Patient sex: F
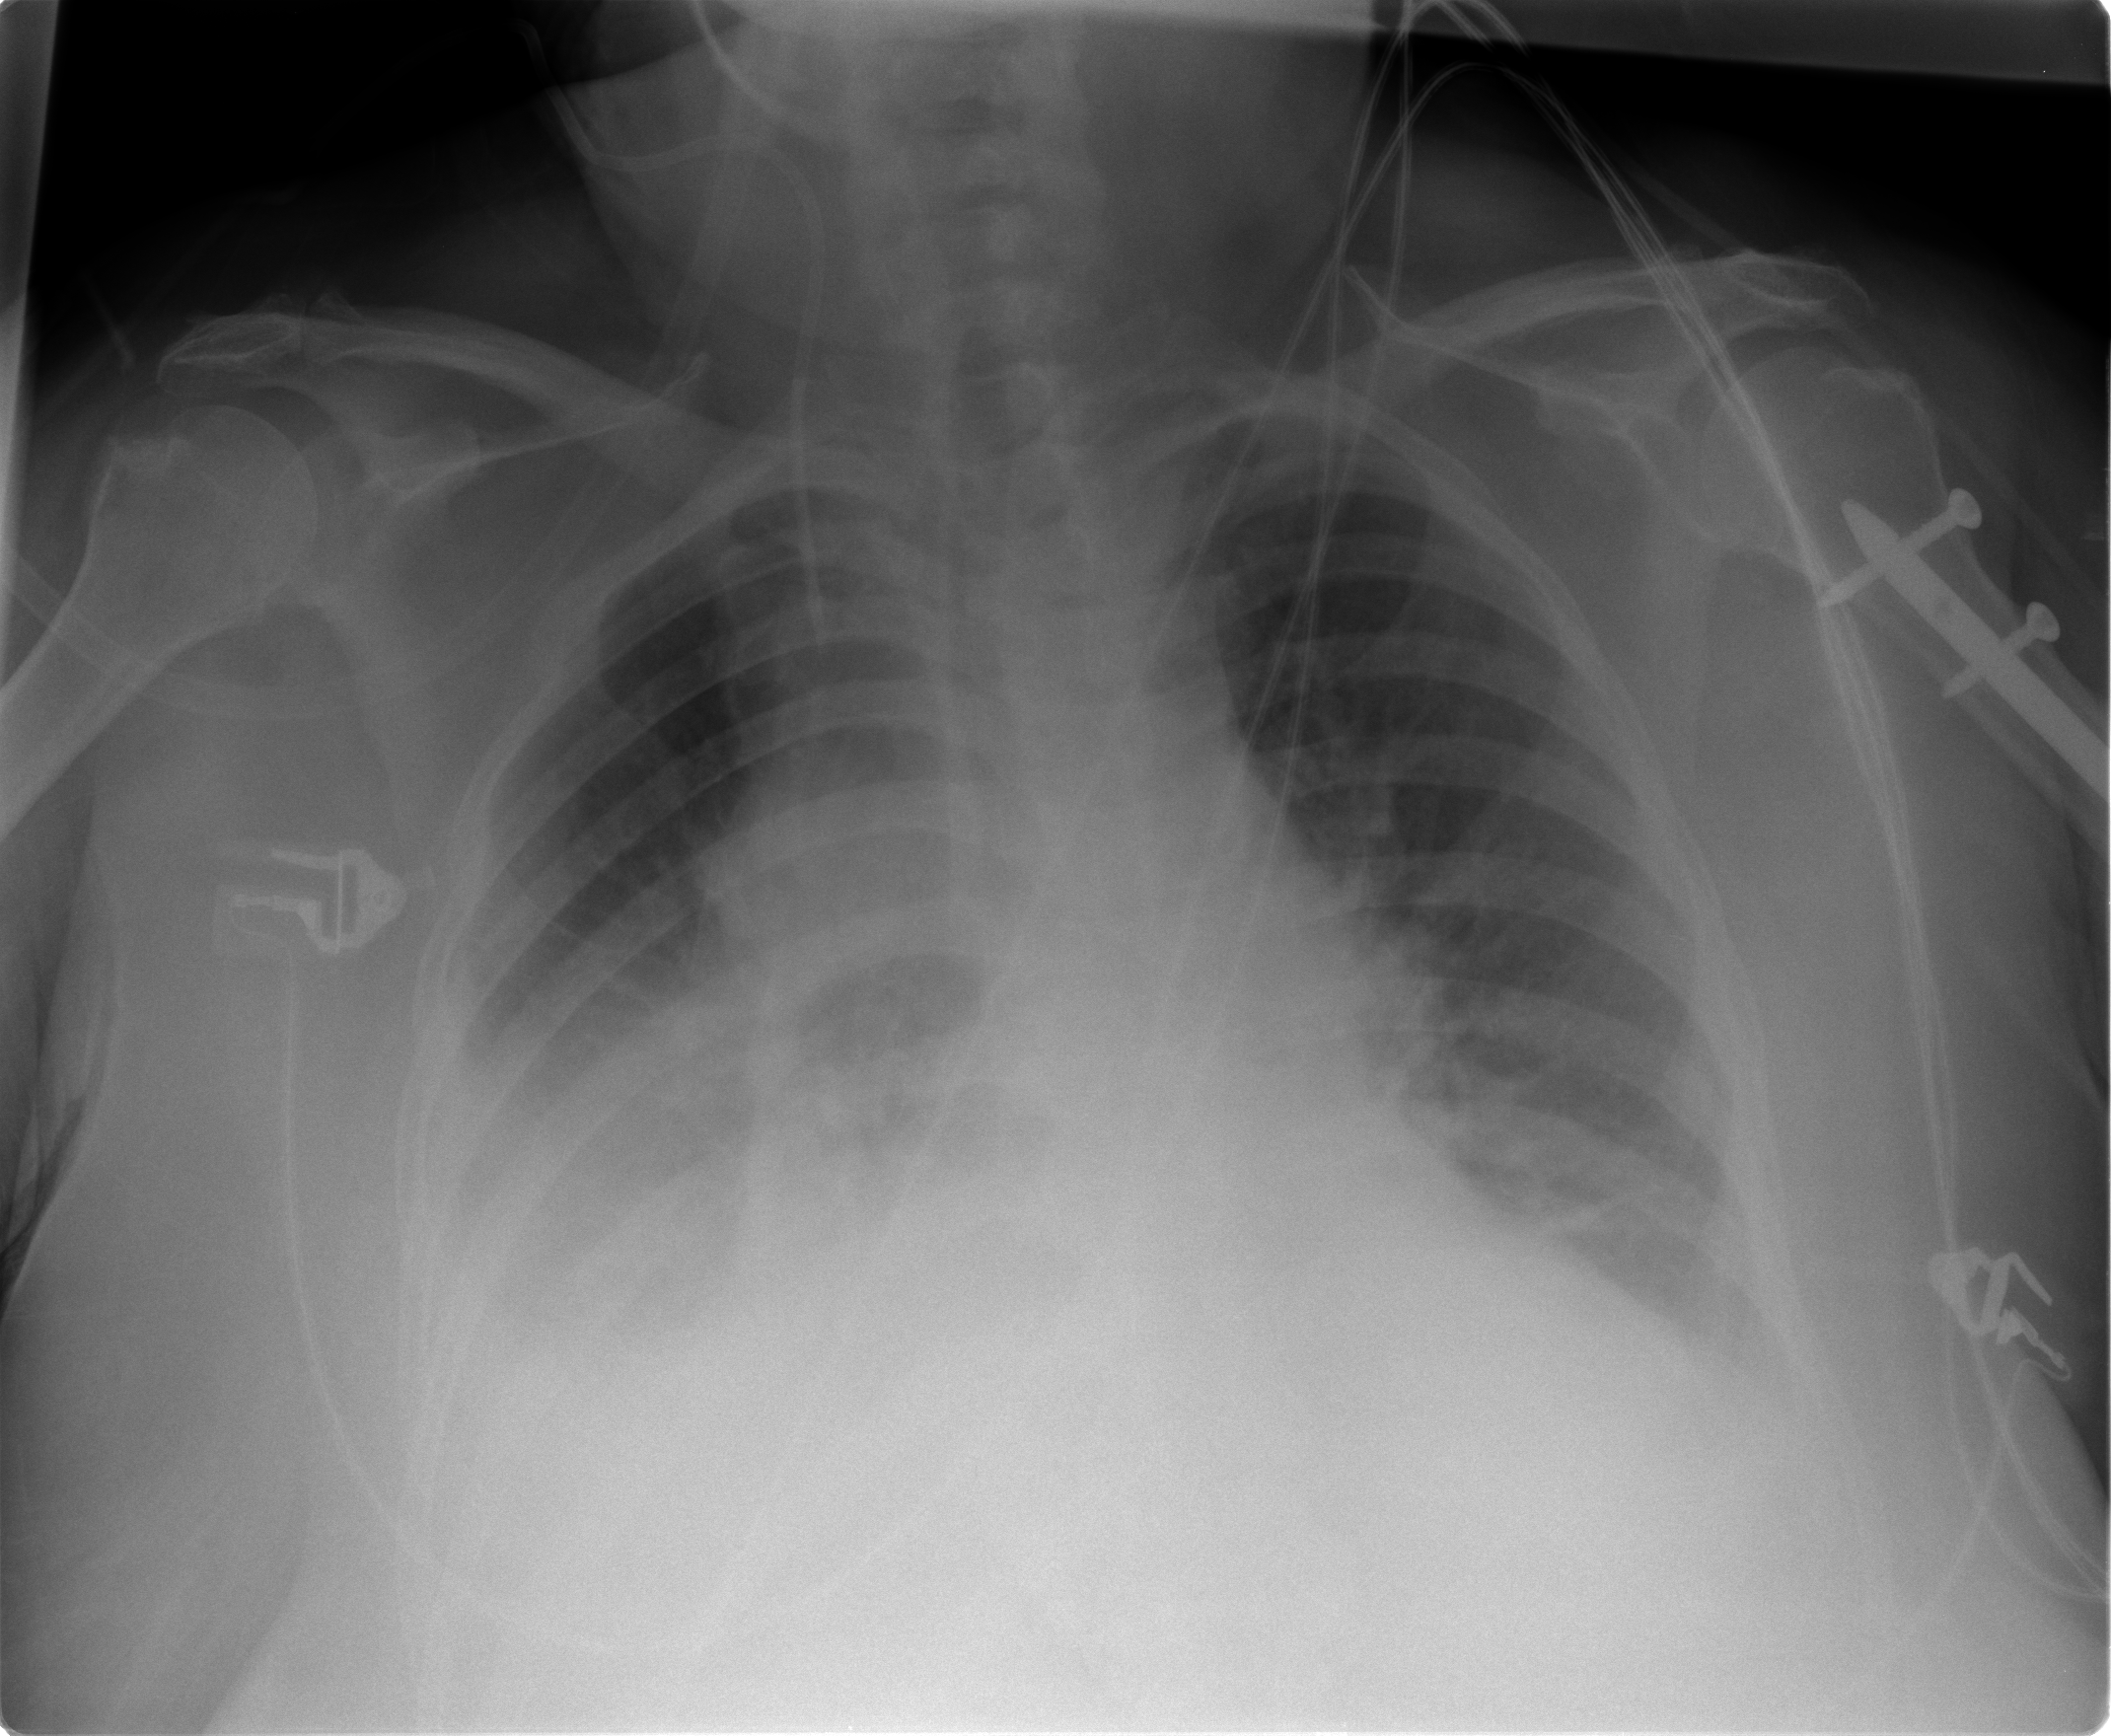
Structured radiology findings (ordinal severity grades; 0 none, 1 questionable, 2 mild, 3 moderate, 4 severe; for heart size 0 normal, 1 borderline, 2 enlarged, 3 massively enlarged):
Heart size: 2
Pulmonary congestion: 1
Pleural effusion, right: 3
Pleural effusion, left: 1
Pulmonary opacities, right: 0
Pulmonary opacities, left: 0
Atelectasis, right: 3
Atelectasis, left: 1